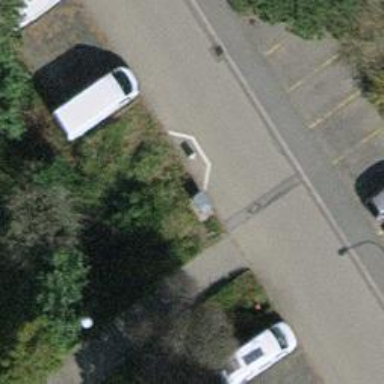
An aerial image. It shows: Kerb serving as barrier.